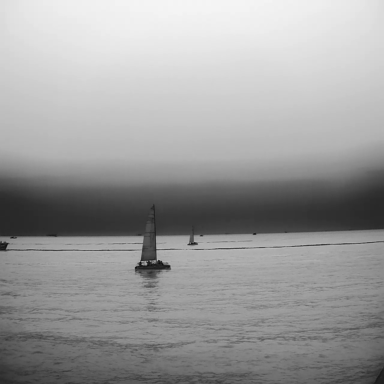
There are five objects shown in the infrared image, including three bulk_carriers, and two sailboats.